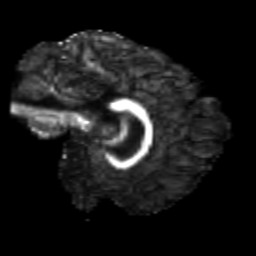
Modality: FA
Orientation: sagittal
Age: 21
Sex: male
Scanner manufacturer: siemens
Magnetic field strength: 3 T
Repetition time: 3.5 s
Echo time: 0.125 s